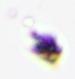
Label: Detritus